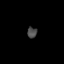
Tissue: prostate
Cell type: T cells
Senescence score: 0.2725
Nuclear area (px): 105
Mean DAPI intensity: 72.438